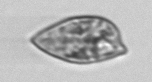
Label: Prorocentrum_dentatum